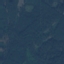
Label: Forest